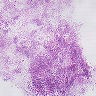
Metastatic tissue present: no